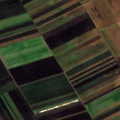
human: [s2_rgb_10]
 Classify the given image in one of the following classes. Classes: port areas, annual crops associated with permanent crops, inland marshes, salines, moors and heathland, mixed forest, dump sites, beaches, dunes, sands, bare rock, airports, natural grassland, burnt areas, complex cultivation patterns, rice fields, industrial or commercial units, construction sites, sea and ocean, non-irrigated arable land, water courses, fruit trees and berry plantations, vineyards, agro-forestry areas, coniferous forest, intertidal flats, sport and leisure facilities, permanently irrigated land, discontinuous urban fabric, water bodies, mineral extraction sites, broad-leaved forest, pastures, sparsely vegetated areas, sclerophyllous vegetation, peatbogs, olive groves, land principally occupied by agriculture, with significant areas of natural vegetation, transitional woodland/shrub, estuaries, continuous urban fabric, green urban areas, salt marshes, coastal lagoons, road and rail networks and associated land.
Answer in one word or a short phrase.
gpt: non-irrigated arable land, complex cultivation patterns